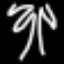
Label: palm tree